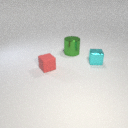
large green metal cylinder to the left of small cyan metal cube